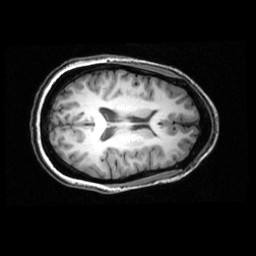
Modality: T1w
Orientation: axial
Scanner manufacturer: ge
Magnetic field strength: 3 T
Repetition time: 0.01222 s
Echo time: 0.005176 s